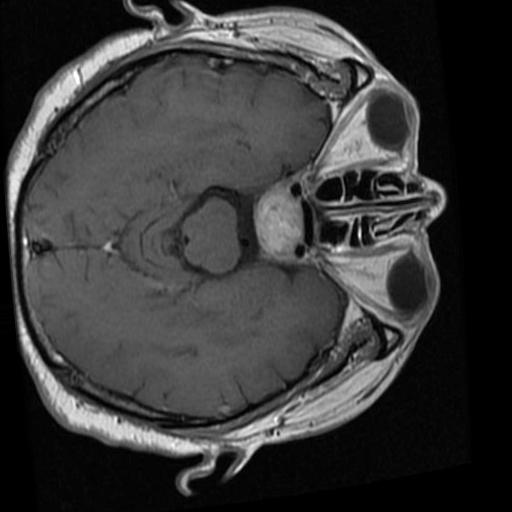
Label: brain_tumor